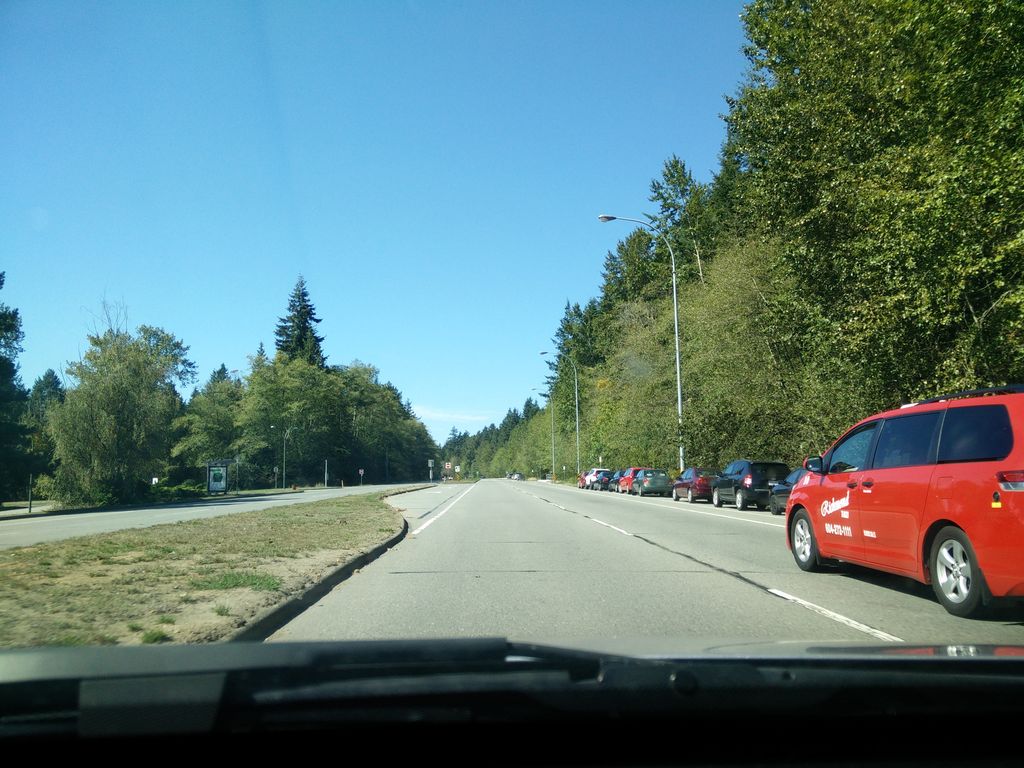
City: vancouver